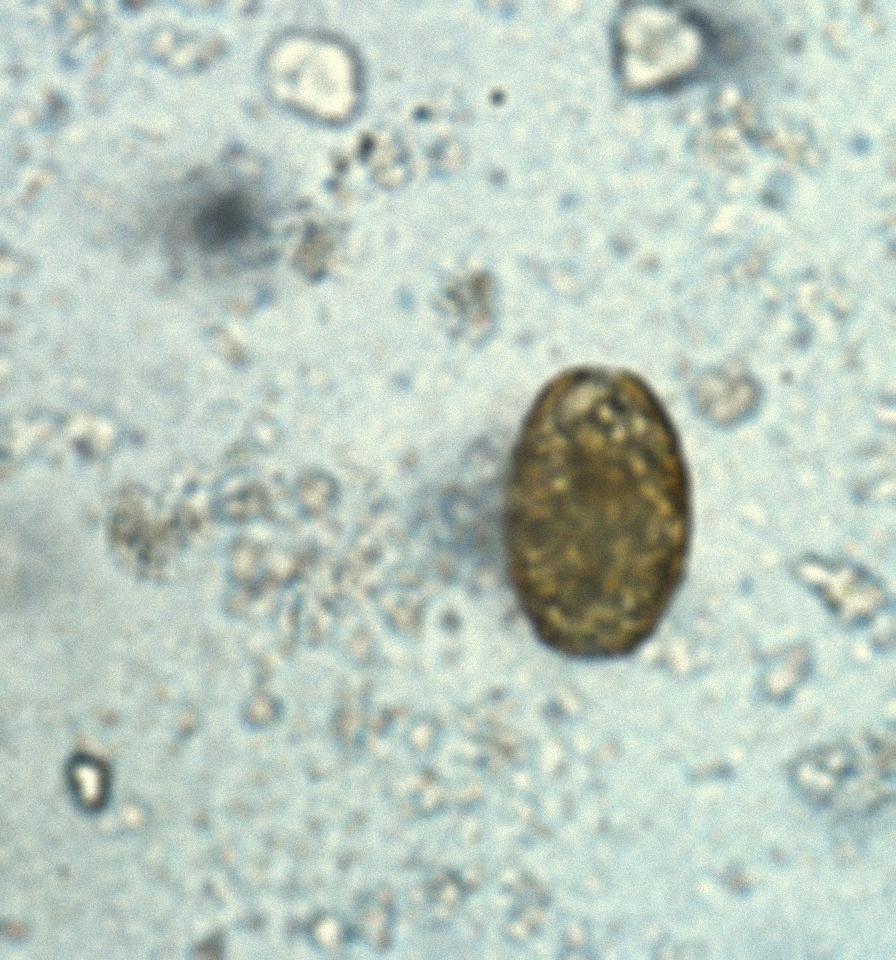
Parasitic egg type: Ascaris lumbricoides